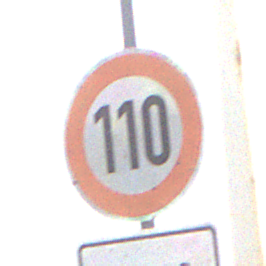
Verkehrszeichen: Geschwindigkeit110
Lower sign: ZeitangabenMitBeschraenkungAufWochentage8
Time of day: MorningAfternoon
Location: Outdoor (Suburban)
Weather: PartlyCloudy
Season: NotSpecified
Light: Natural